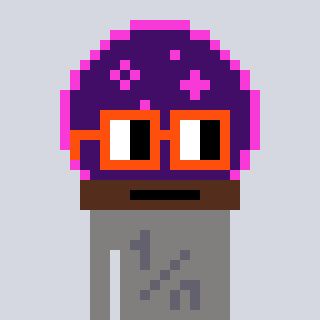
a pixel art character with square orange glasses, a crystalball-shaped head and a bluegrey-colored body on a cool background